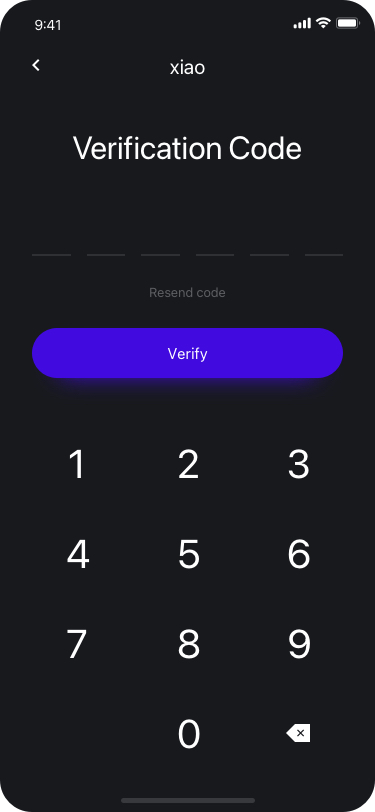
Text in this UI design:
xiao
Verification Code
Resend code
Verify
1
4
2
5
3
6
7
8
0
9